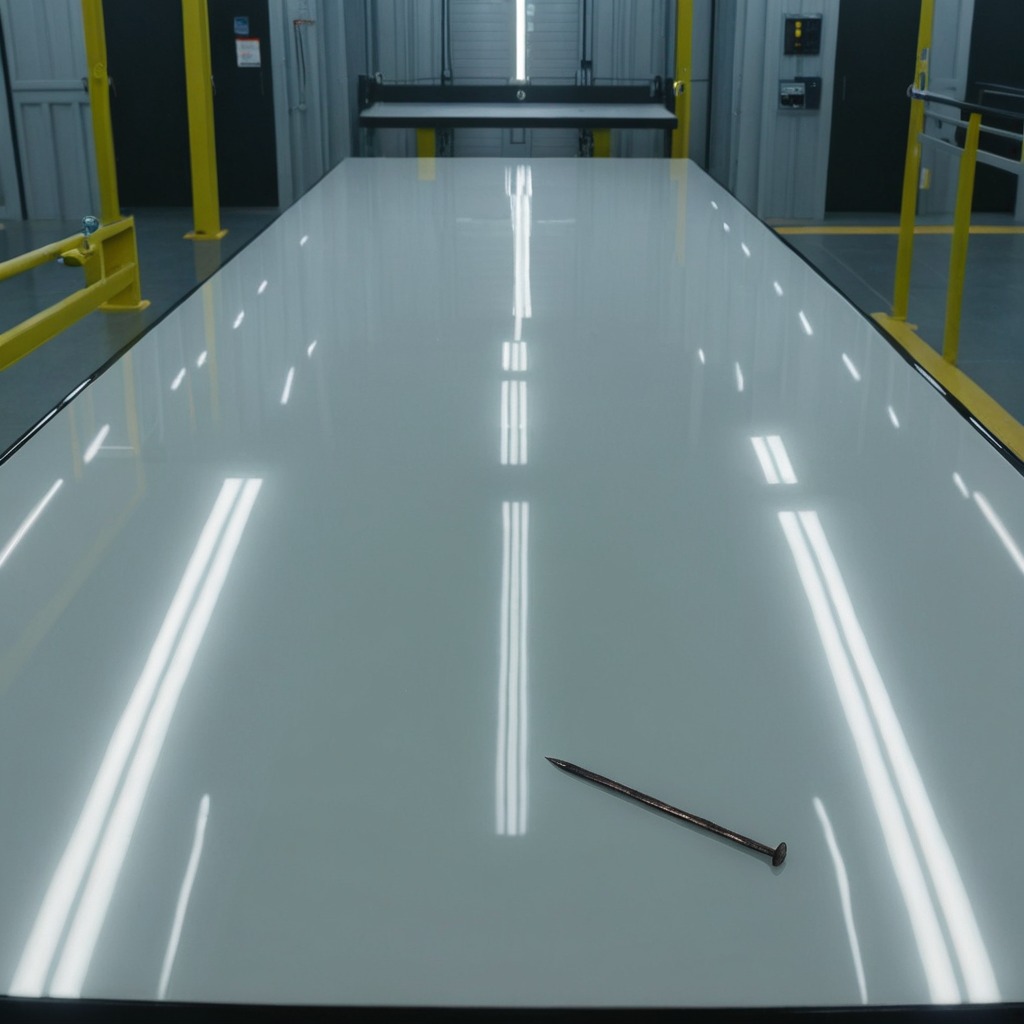
An iron nail is lying on the table in a ship maintenance bay industrial lighting.